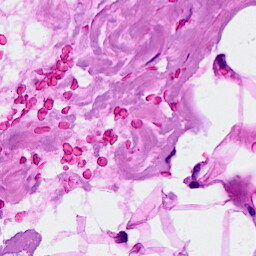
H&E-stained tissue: Breast